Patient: sex M, age 57
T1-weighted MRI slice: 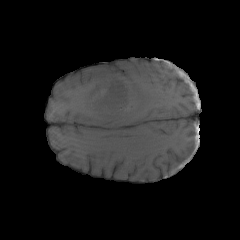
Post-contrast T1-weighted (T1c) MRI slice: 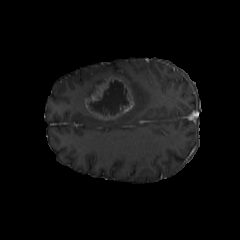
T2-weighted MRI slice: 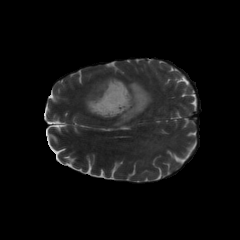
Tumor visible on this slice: yes
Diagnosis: Glioblastoma, IDH-wildtype
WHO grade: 4